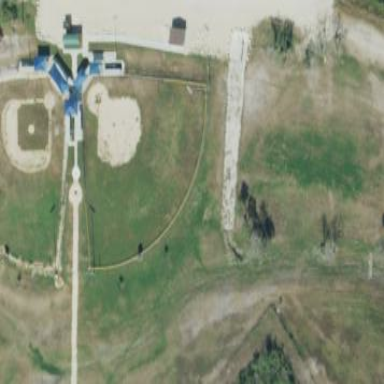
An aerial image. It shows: Baseball pitch for leisure land.